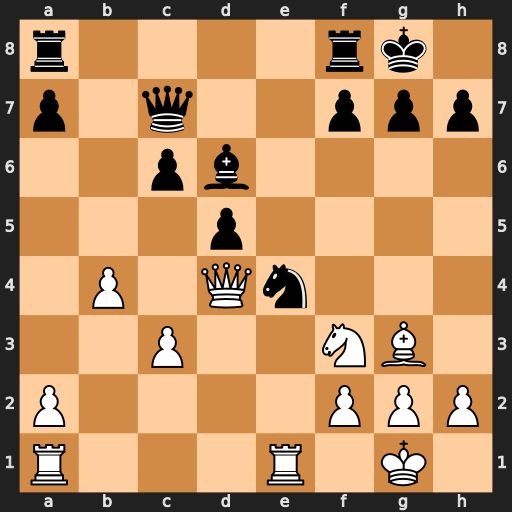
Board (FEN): r4rk1/p1q2ppp/2pb4/3p4/1P1Qn3/2P2NB1/P4PPP/R3R1K1
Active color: w
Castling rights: -
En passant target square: -
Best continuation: Rxe4 dxe4 Bxd6 Qxd6 Qxd6